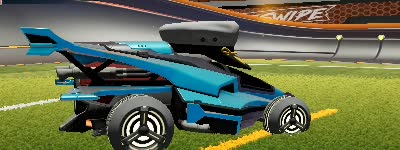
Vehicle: aftershock